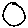
Label: circle